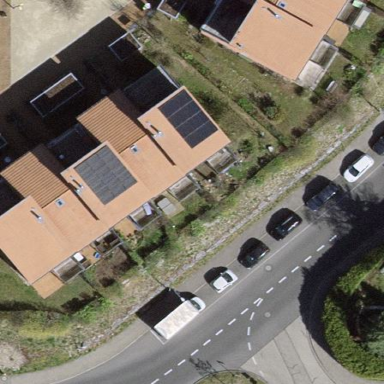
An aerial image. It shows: Semidetached house.